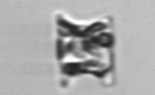
Label: Eucampia